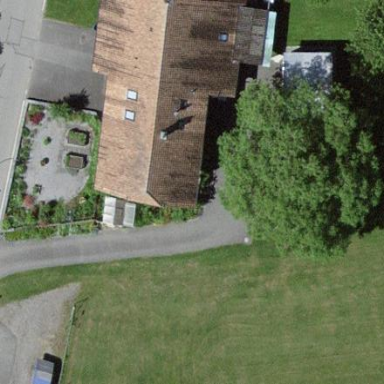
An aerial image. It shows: Farm building.